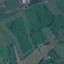
Land use / land cover: Pasture